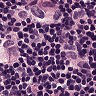
Metastatic tissue present: yes